Question: I have a model User.
Here're a few validation fields:
'''
validates :first_name, presence:{ message: "please add your First name"}
validates :last_name, presence:{ message: "please add your Last name"}
validates :username, presence:{ message: "please pick a username"},
'''
When I try to sign up using devise, I have a message that I should provide first name and last name. But for registration I only want to use 3 fields shown: username, email, password.
How to skip validation of first and last names during registration?
Thanks.

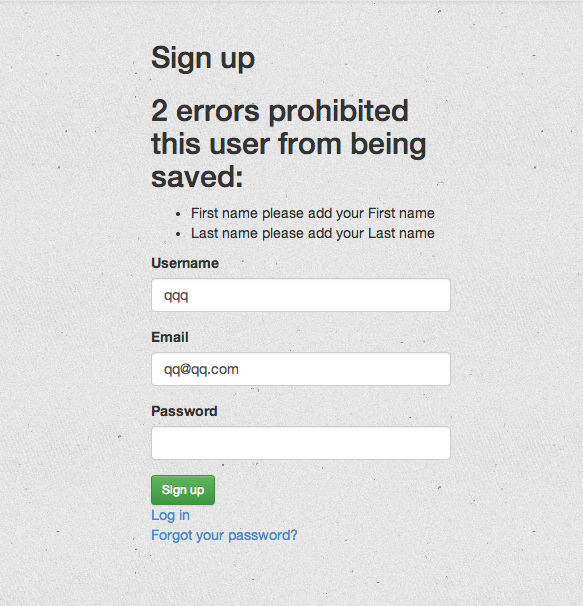
Answer: You don't want the validations for 'first_name', 'last_name' to run while creating a new user BUT you want them while updating an existing user record. All you need to do is , modify the validations such that they will only be run while 'updating' a user record.
You can do this by using 'on: :update' option as below:
'''
validates :first_name, presence:{ message: "please add your First name"}, on: :update
validates :last_name, presence:{ message: "please add your Last name"}, on: :update
'''